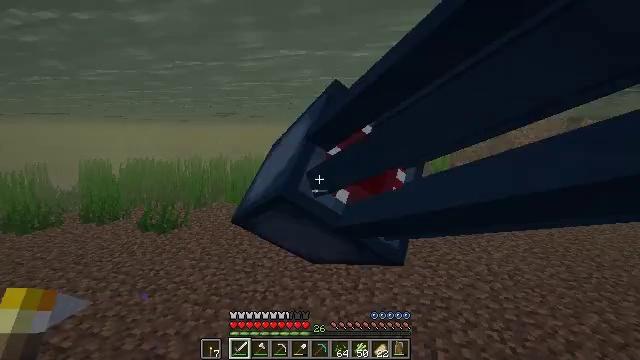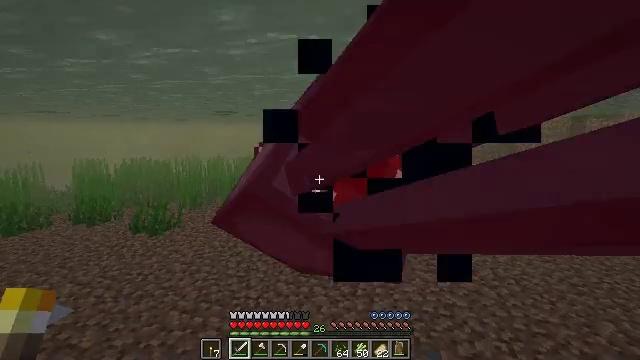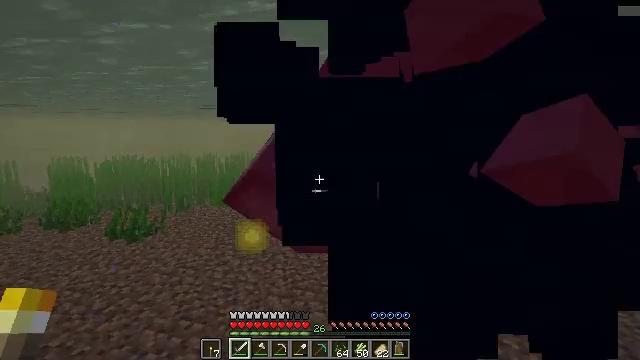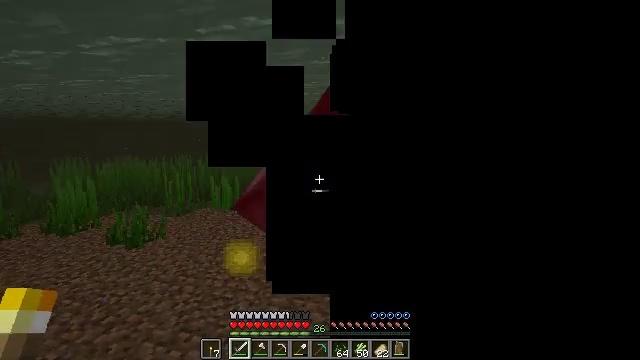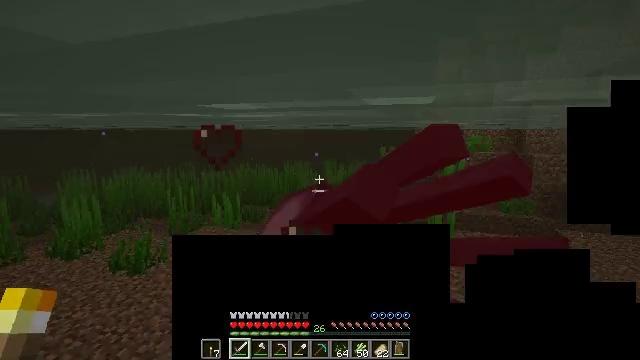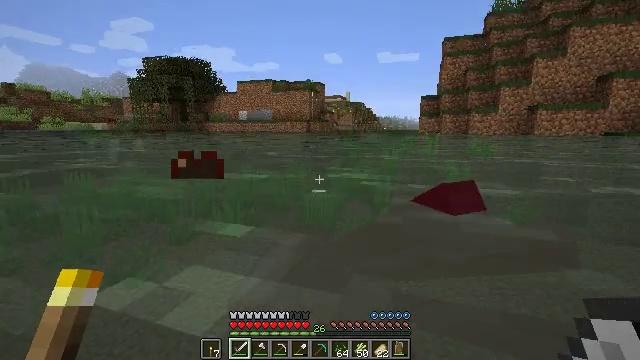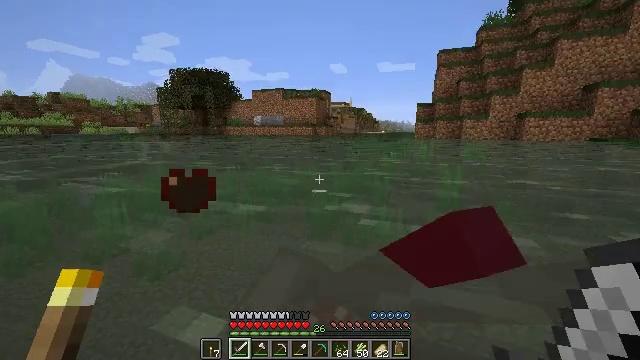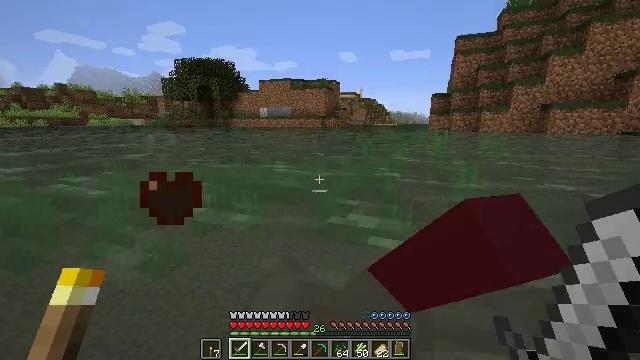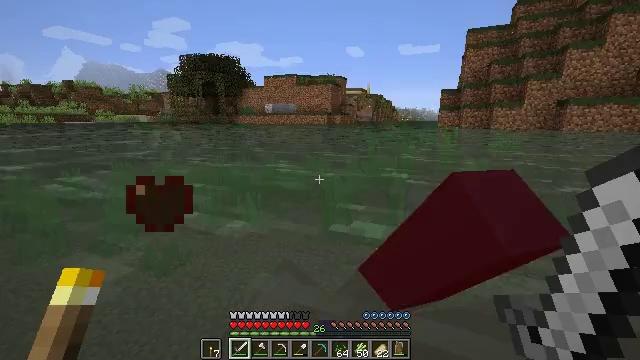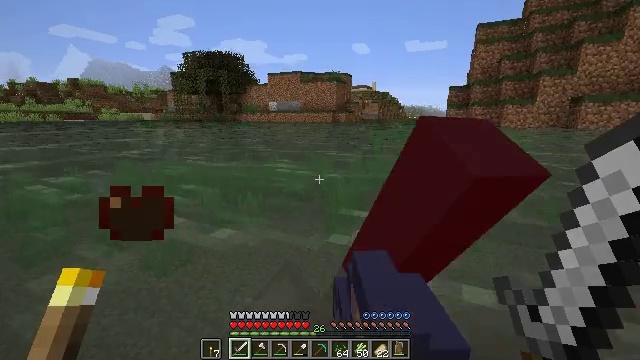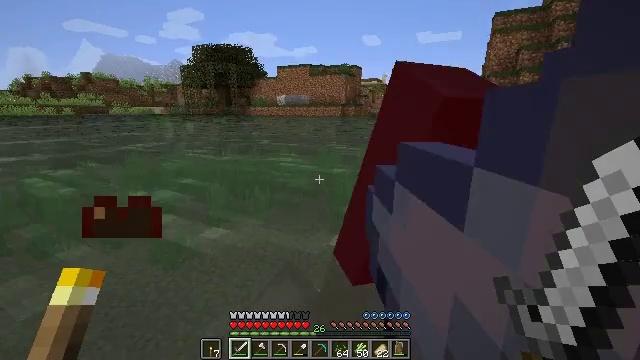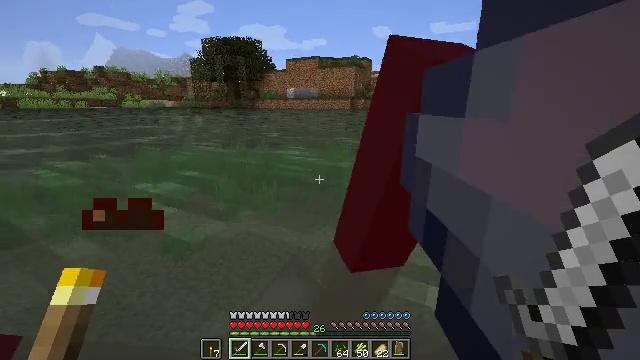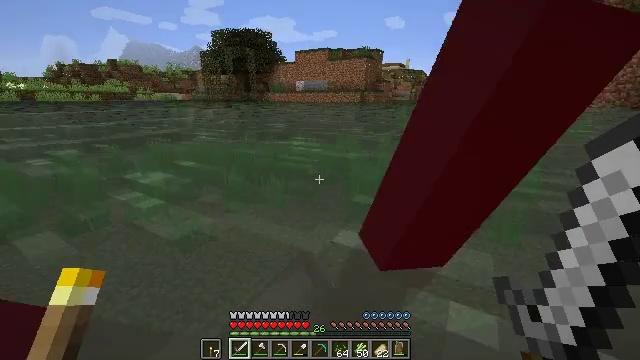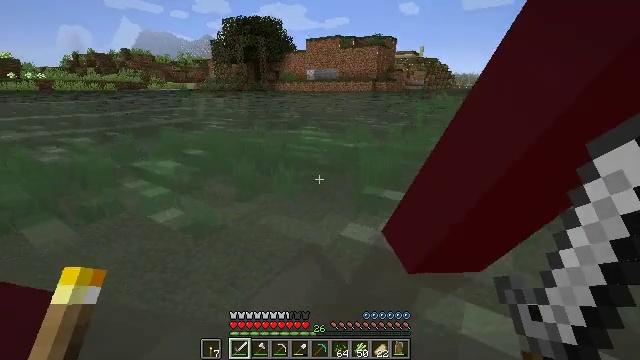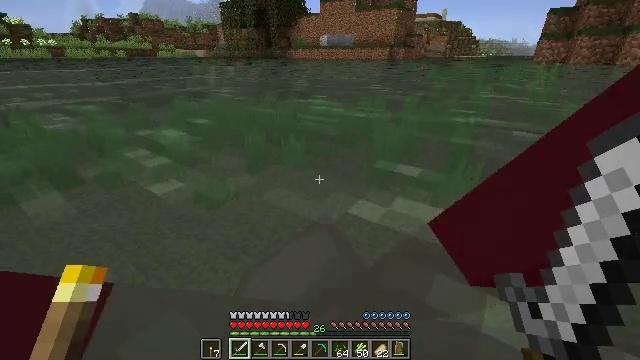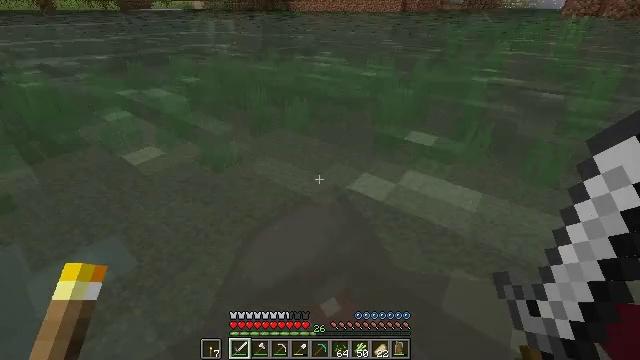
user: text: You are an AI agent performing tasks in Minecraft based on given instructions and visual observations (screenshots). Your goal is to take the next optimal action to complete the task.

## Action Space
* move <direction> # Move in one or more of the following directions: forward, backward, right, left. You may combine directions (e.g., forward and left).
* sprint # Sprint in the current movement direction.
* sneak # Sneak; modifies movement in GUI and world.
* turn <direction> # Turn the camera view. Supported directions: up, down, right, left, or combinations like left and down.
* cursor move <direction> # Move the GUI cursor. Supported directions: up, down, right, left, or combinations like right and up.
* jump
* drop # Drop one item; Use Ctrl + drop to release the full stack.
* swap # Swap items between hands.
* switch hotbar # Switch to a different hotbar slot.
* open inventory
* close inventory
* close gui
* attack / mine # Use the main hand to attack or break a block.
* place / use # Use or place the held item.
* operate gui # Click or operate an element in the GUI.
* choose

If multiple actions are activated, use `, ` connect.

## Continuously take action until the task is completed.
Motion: motion action
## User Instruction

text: Collect sugar cane near water sources.
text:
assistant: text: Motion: move forward, sprint
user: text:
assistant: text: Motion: move forward, sprint
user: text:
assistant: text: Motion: move forward, sprint
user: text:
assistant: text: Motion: move forward, sprint
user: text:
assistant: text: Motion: move forward, sprint
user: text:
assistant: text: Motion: move forward, sprint, turn left
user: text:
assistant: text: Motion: turn left and down
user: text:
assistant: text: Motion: turn left
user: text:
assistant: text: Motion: turn left
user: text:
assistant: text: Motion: turn left and down
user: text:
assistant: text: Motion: turn left and down
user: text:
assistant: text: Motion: move forward, turn left and down
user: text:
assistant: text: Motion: move forward, turn left and down
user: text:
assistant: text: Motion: move forward, turn left and down
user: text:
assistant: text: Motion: move forward, turn left and down
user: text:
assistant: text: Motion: move forward, turn left and down
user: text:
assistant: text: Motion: move forward, turn left and down
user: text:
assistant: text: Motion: move forward, turn left and down
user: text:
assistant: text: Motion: move forward
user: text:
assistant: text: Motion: move forward
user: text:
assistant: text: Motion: move forward, turn left
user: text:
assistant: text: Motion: move forward, turn left
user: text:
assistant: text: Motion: move forward, turn left and up
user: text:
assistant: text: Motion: move forward, turn left and up
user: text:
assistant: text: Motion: move forward, turn left and up
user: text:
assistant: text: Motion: move forward, turn left and up
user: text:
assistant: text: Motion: move forward, turn left and up
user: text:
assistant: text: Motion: move forward, turn left and up
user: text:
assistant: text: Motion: move forward, turn up
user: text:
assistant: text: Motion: move forward, turn up